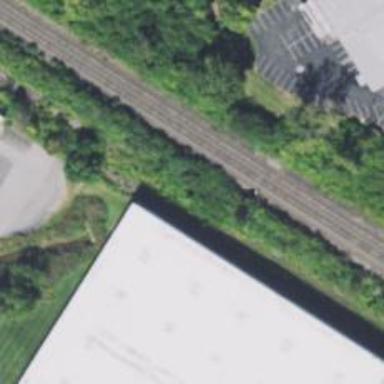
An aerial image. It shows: Disused railway spur service.